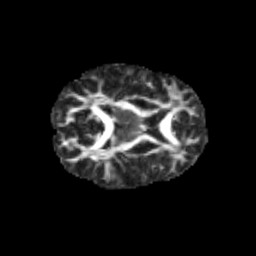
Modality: FA
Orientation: axial
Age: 11
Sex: female
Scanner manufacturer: siemens
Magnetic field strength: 3 T
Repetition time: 3.8 s
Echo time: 0.07 s